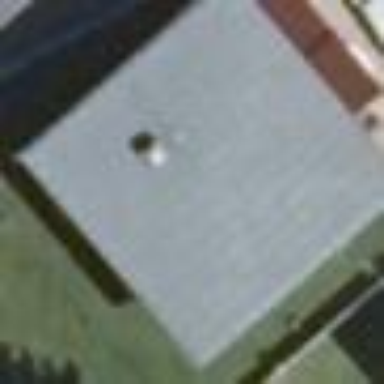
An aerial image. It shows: Residential building with flat grey roof.